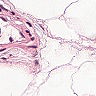
Metastatic tissue present: no